Question: I need to accomplish the following situation for the header of my website:

So, the image in the middle needs to be centered and has a fixed width. On the left and right of that image are divs that should occupy the remaining space.
Of course I could use javascript to listen on screen-width changes, but as this construct represents the logo of the corporate identity, a js solution would be ugly as it would resize the divs only when the user stops dragging and not continuously while dragging.
Also note that the divs should never wrap, all 3 elements should always be on a horizontal line. If the screen size is 150px, the divs should have a width of 0px and only the image should be visible.
Any ideas?
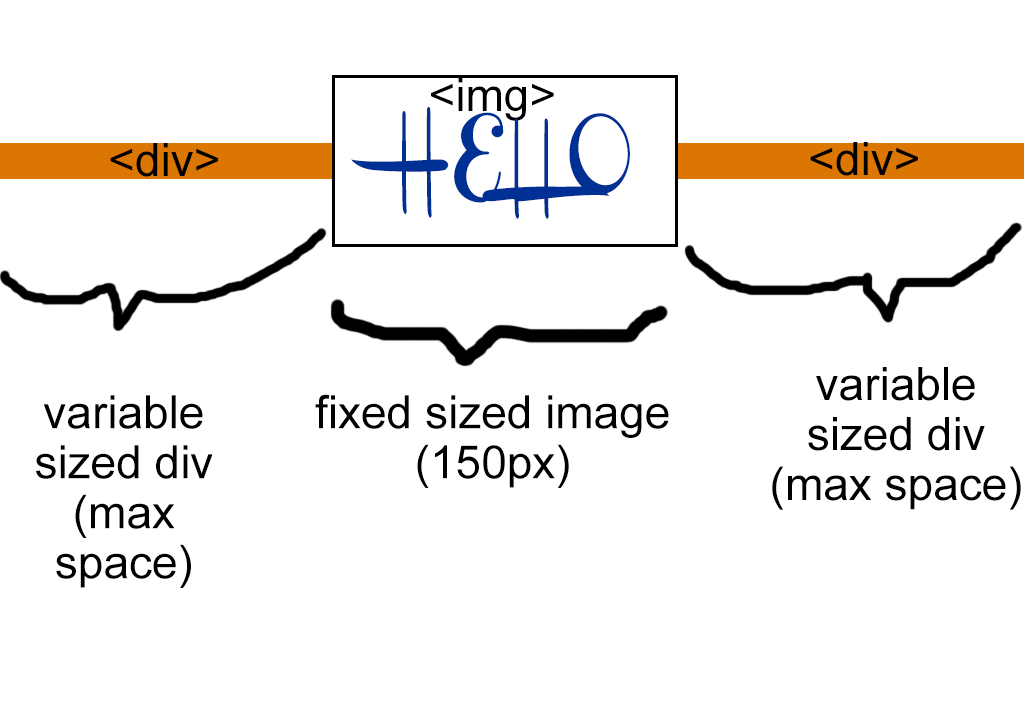
Answer: If you need to support IE8 I would use 'display: table-cell':
'''
<div class="table">
<div class="outer">div</div>
<div class="image">image</div>
<div class="outer">div</div>
</div>
'''
'''
div {
display: table-cell;
}
div.table {
display: table;
width: 100%;
}
'''
Something like: <URL>